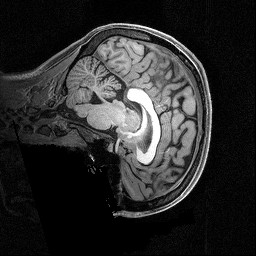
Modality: T1w
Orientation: sagittal
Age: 31
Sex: female
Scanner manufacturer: siemens
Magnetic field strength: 3 T
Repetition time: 2.5 s
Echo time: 0.0029 s